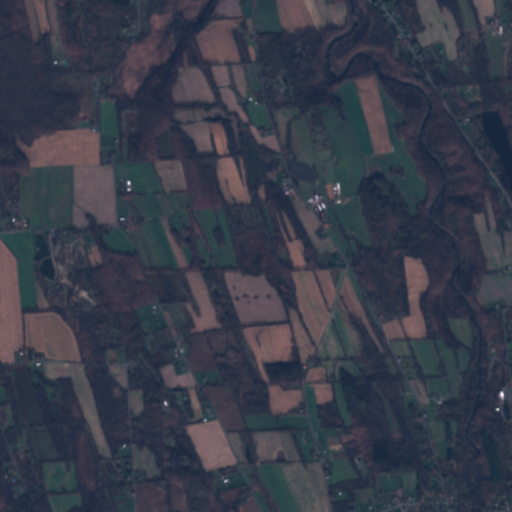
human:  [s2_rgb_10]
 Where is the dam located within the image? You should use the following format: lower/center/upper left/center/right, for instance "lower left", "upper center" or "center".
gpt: The dam is located in the upper right of the image.
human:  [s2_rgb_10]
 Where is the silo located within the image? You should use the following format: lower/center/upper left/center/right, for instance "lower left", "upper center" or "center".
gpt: The silo is located in the center of the image.
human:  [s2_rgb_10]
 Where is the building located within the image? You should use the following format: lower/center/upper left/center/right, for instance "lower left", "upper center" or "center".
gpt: There is no building in the image.